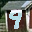
Label: 9